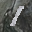
Label: 1